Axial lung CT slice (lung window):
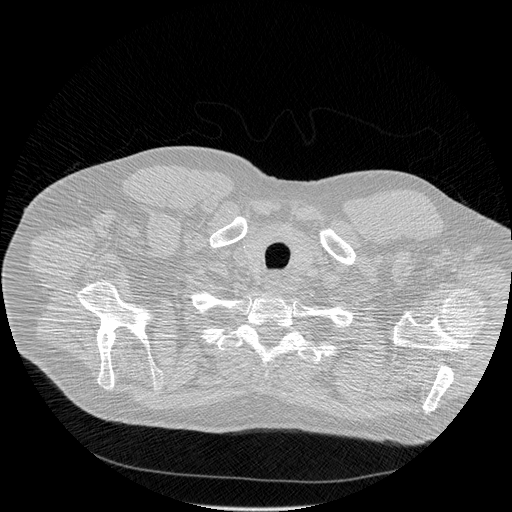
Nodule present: no